Field crop: tomato
Growth stage: 1
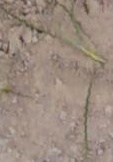
Species: cyperus